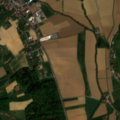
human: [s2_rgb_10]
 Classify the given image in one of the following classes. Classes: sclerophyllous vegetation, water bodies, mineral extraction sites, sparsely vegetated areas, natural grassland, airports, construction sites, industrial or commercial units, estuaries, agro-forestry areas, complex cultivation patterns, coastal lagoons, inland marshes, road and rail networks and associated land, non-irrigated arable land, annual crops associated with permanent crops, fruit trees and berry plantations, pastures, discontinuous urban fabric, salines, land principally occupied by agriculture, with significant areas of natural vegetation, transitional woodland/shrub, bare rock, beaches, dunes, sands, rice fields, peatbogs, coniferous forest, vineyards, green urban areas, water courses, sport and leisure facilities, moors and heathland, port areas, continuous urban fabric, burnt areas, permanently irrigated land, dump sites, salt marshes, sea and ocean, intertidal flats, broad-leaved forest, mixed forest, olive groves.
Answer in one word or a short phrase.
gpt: discontinuous urban fabric, non-irrigated arable land, complex cultivation patterns, broad-leaved forest